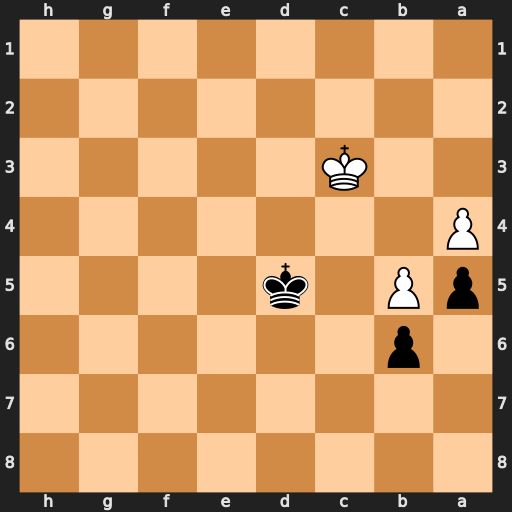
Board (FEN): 8/8/1p6/pP1k4/P7/2K5/8/8
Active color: b
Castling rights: -
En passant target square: -
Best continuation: Kc5 Kd3 Kb4 Kd4 Kxa4